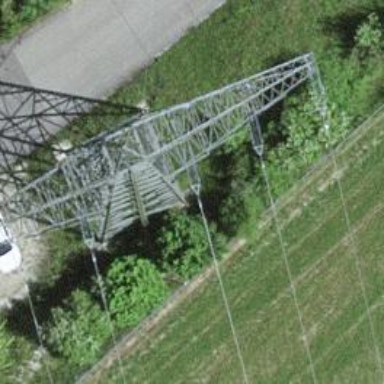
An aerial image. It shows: Towering power structure.